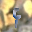
Label: 9